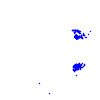
Particle: electron